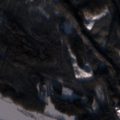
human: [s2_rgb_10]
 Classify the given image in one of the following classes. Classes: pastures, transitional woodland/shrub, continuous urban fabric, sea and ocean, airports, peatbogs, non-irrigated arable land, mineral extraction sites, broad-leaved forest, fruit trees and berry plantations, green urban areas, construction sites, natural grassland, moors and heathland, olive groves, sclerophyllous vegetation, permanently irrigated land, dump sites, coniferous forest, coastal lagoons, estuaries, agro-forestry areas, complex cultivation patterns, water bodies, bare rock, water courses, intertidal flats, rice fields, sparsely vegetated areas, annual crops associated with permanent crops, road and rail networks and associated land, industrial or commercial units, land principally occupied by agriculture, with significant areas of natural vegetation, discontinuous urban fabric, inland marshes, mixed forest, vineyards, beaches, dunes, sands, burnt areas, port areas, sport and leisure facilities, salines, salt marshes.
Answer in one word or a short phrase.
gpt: coniferous forest, mixed forest, water bodies